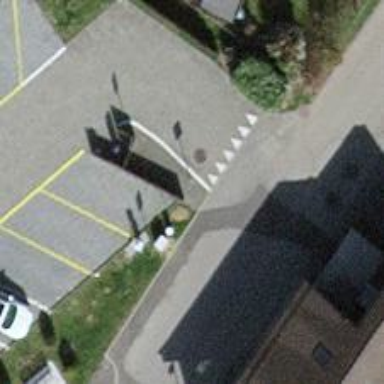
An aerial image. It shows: Charging station.